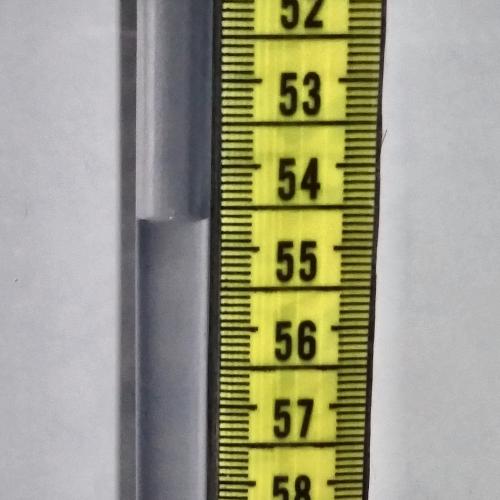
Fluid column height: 54.6 cm